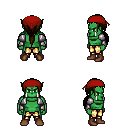
a pixel art fantasy rpg character, male body template, orc, green skin, steel arm armor, gold greaves, brown ponytail hairstyle, red bandana, brown shoes, four views (front, back, left, right), 2x2 character sprite sheet, small pixel art, hard edges, no anti-aliasing